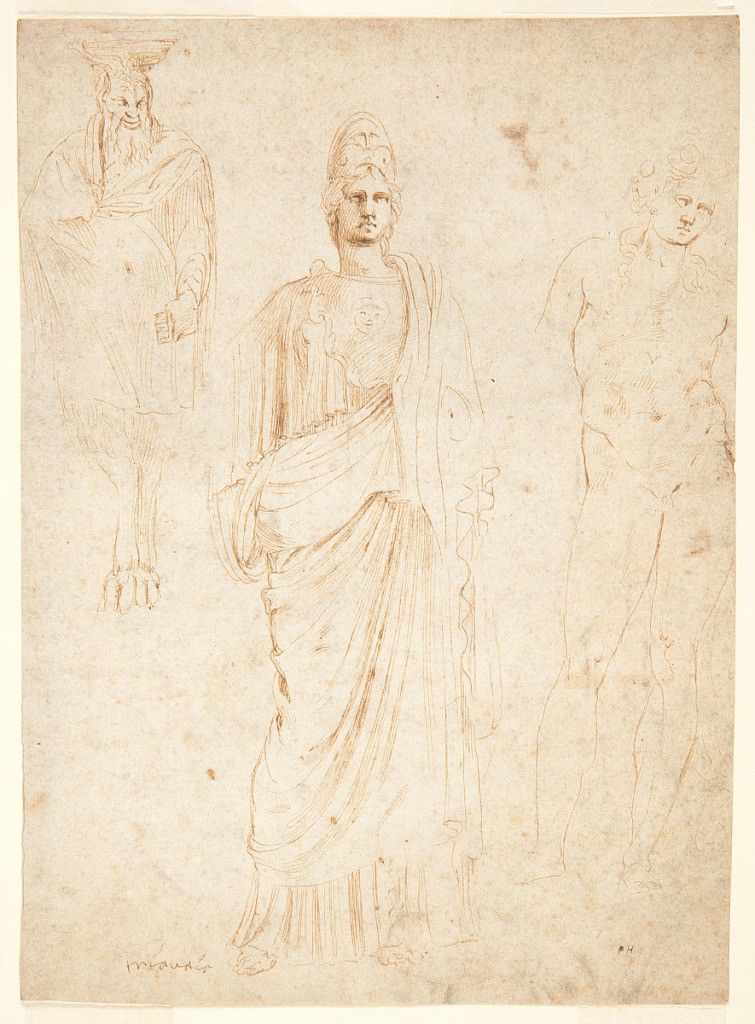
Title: Classical Figures
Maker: Girolamo da Carpi, Italian, ca. 1501 - 1556
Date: ca. 1550
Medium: Pen and brown ink on laid paper.
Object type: Drawing
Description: Recto:three sculptural figures (a herm, the statue of Athena Giustiniani, a standing male nude); Verso: a standing senator on left, a losely sketched reclining nude below, and an armless and headless torso of Minerva.